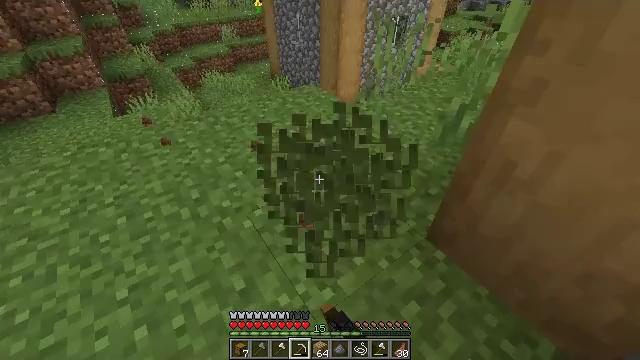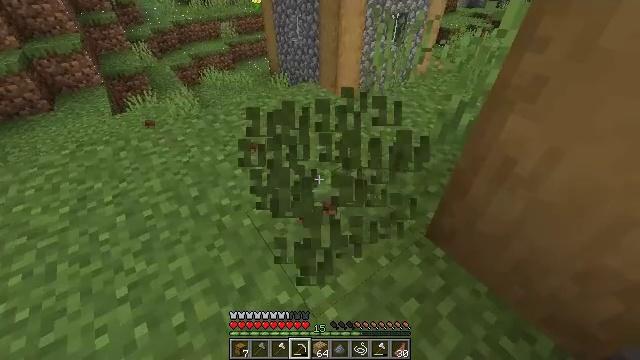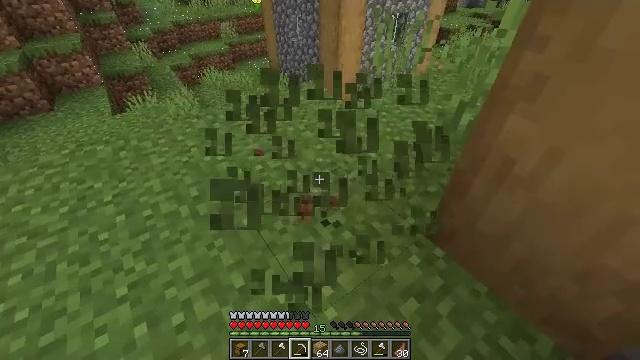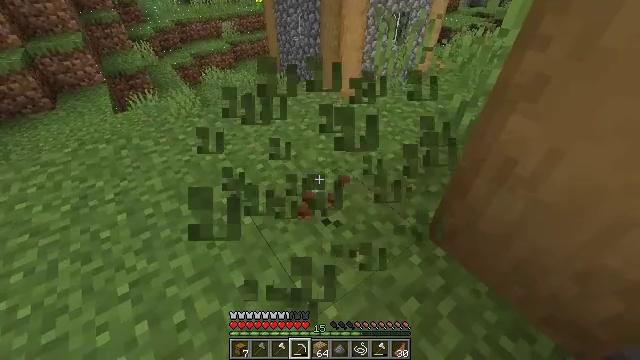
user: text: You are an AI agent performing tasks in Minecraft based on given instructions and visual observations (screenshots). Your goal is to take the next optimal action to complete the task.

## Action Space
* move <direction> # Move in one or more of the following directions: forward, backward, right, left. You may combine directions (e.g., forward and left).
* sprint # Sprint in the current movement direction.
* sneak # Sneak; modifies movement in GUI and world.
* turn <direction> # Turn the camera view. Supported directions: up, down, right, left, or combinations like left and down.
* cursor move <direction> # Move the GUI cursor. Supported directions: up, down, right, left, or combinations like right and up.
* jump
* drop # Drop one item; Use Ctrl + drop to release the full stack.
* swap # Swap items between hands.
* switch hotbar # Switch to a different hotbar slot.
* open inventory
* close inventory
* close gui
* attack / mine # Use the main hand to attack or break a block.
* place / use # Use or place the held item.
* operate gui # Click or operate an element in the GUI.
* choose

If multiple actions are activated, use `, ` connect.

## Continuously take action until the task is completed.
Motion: motion action
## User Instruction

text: Mine the grass in the plains.
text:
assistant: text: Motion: attack / mine
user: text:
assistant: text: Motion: attack / mine
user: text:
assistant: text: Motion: attack / mine
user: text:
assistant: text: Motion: attack / mine